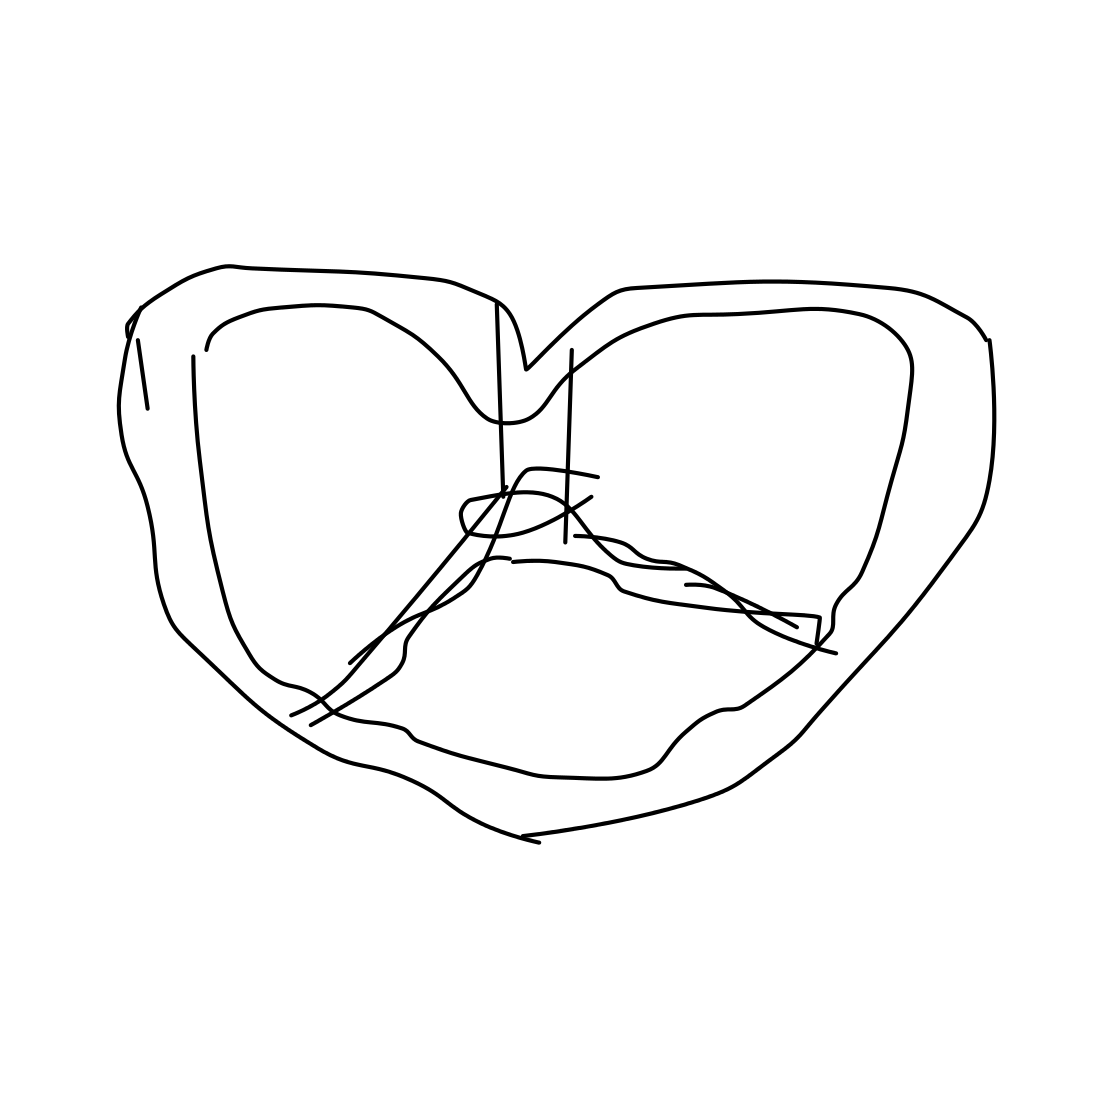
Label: pretzel